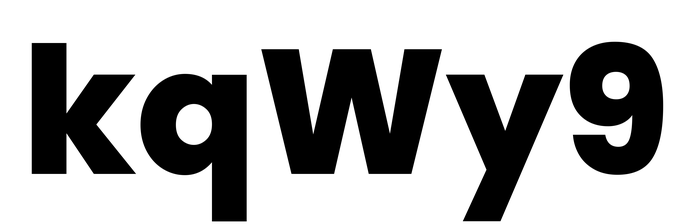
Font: Poppins-ExtraBold